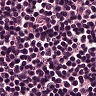
Metastatic tissue present: no